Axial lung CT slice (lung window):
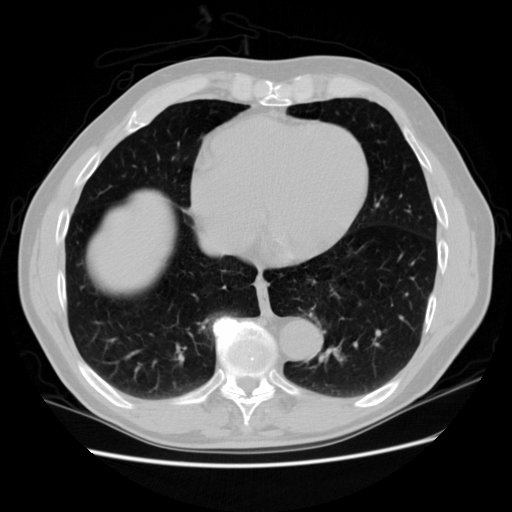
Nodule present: no